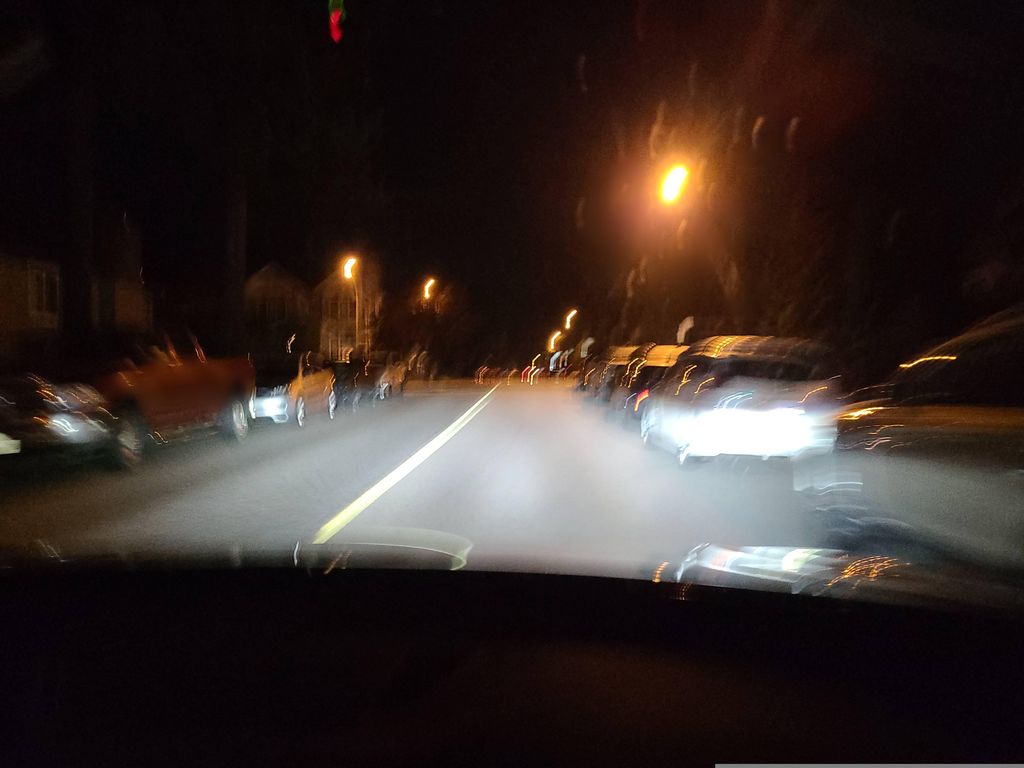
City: vancouver